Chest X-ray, PA view. Patient: 48 years old, sex M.
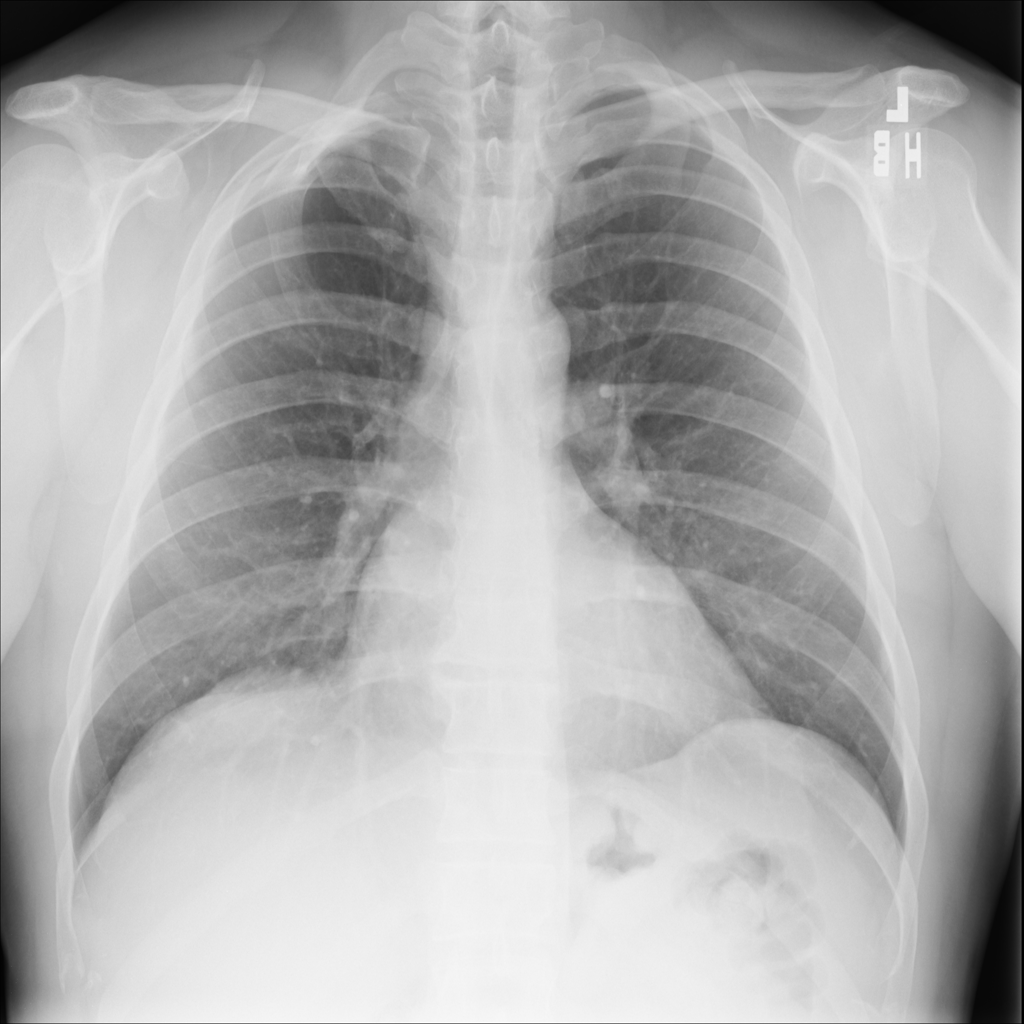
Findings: No Finding